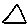
Label: triangle